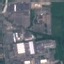
Label: Industrial